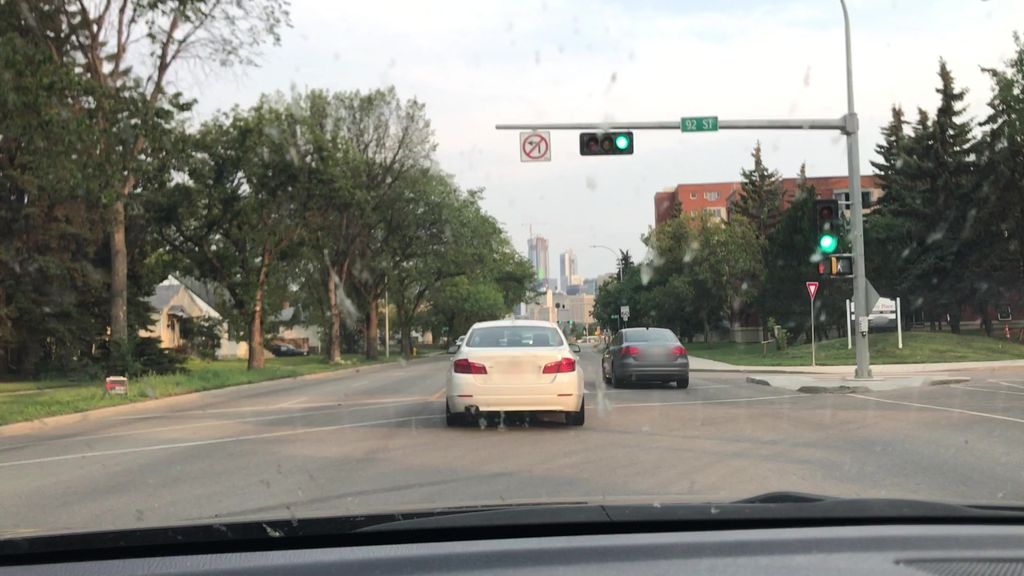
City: edmonton